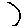
Label: moon